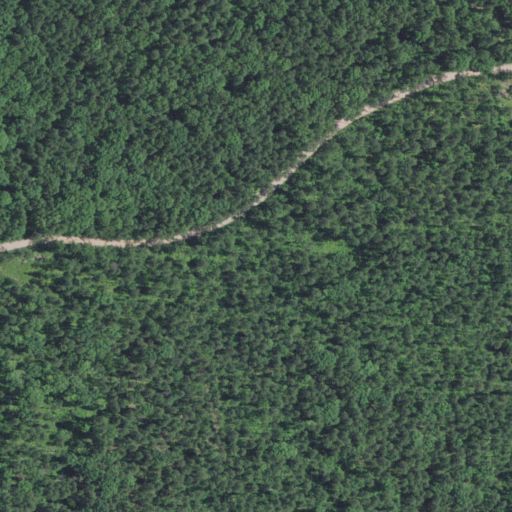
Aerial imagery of ridge(s) in Missouri named Cane Ridge containing evergreen forest, open development, mixed forest, and deciduous forest